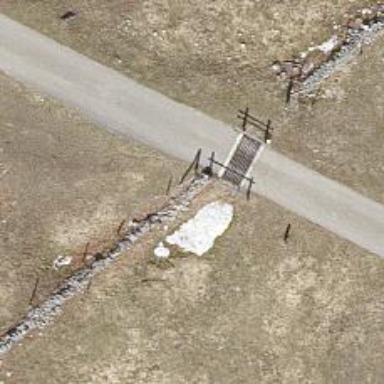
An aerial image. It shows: Wall barrier.